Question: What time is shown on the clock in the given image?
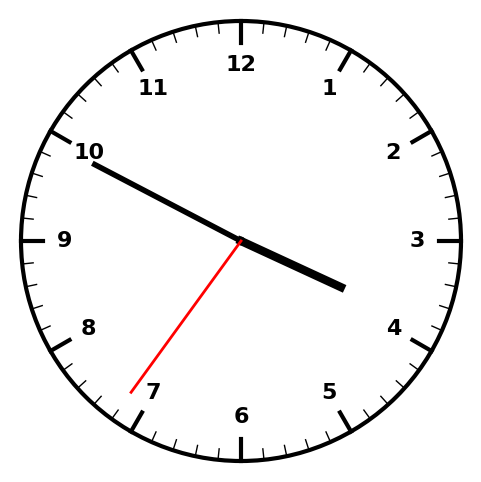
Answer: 03:49:36